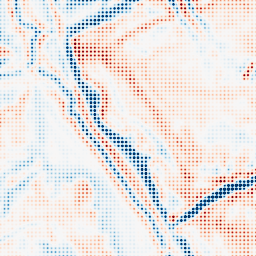
Category: multiscale
Decomposition family: dog
Decomposition parameters: sigma_low: 3
sigma_high: 5
Upsampling method: sinc_hamming
Upsampling parameters: scale: 8
kernel_size: 4
Upsampling scale: 8